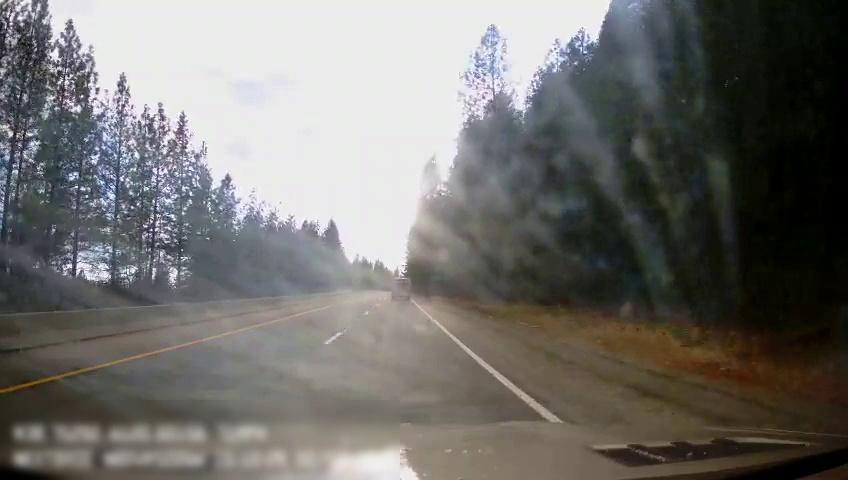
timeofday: Day
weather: Cloudy
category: Drivable Space
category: Drivable Space
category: Vehicles | Van
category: Lanes | Current Lane
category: Lanes | Alternate Lane
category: Lanes | Alternate Lane